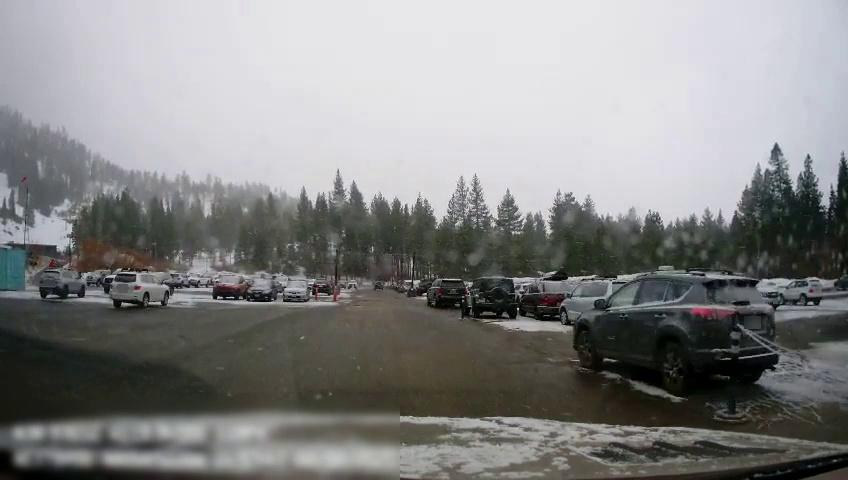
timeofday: Day
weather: Snowy
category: Vehicles | Truck
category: Vehicles | SUV
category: Vehicles | Car
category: Vehicles | SUV
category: Vehicles | SUV
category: Vehicles | Car
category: Vehicles | Car
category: Vehicles | SUV
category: Vehicles | Truck
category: Vehicles | SUV
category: Vehicles | SUV
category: Vehicles | Truck
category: Vehicles | SUV
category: Vehicles | Car
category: Vehicles | SUV
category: Vehicles | SUV
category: Vehicles | SUV
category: Vehicles | SUV
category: Vehicles | SUV
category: Drivable Space